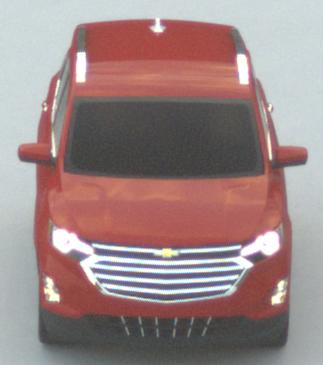
Make: Chevrolet
Model: Equinox
Detailed model: Gen. 2
Model produced from: 2015
Model produced until: 2017
Doors: 5
Color: red
Road condition: dry road
Daytime: sunrise or sunset
Contrast: low contrast